Question: In 'EditText', errors can be set programmatically like this:
'''
if(TextUtils.isEmpty(nameEditText.getText()))
nameEditText.setError(getString("This field is required"));
'''
And as a result, this would show up:

Is there any way to change the error icon to an image or 'drawable'?
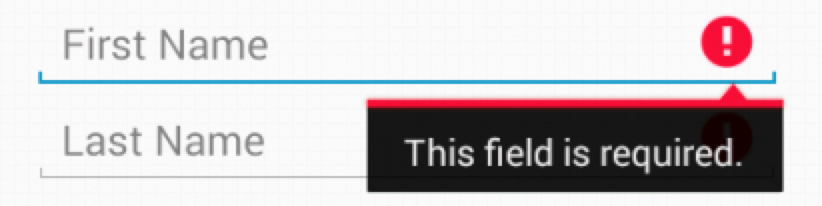
Answer: you can use 'setError(CharSequence, Drawable)'. <URL> the documentation